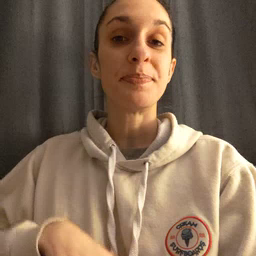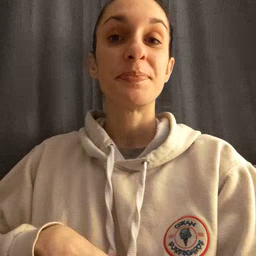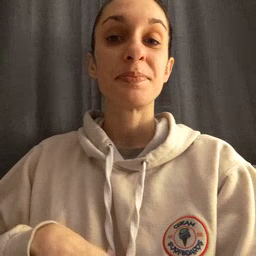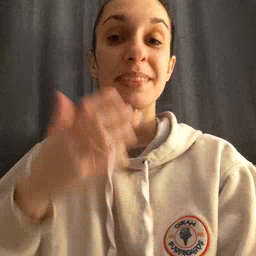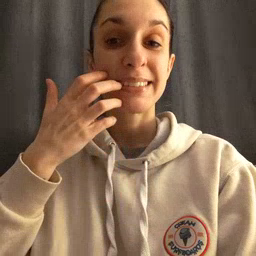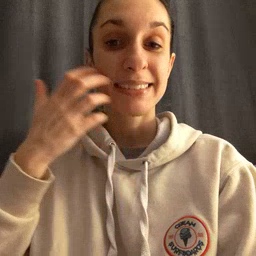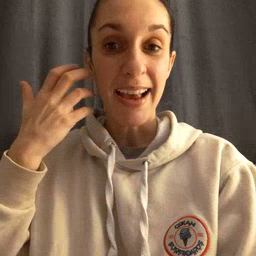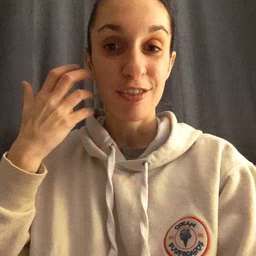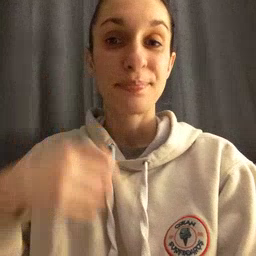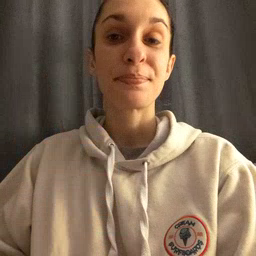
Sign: tiger